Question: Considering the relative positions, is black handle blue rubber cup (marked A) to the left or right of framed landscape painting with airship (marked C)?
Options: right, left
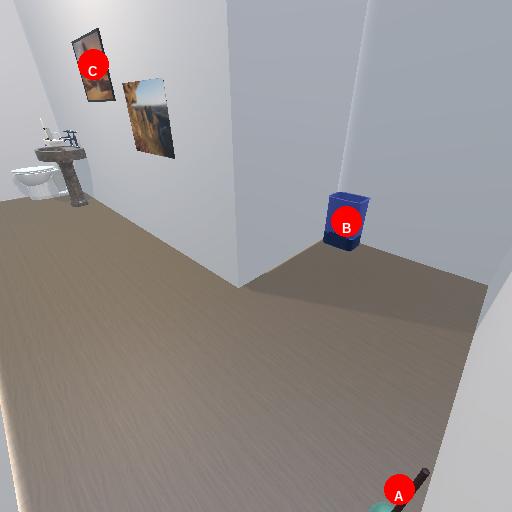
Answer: right